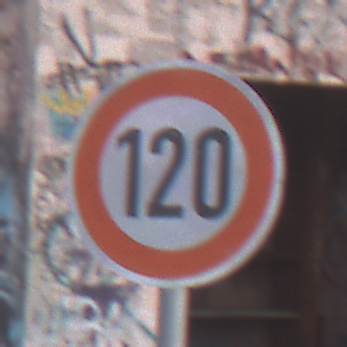
Verkehrszeichen: Geschwindigkeit120
Umgebung: Outdoor, Suburban
Tageszeit: SunriseSunset
Wetter: PartlyCloudy
Licht: Natural
Jahreszeit: NotSpecified
Kontrast: LowContrast